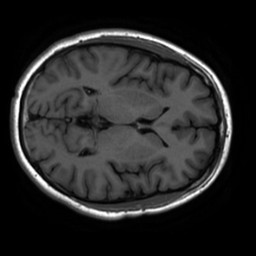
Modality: inplaneT1
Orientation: axial
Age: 21
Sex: male
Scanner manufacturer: ge
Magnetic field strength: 3 T
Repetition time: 2.499 s
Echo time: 0.02513 s